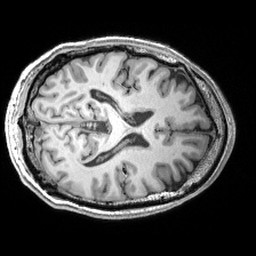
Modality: T1w
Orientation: axial
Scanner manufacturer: siemens
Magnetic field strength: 3 T
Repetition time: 2.53 s
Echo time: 0.00299 s